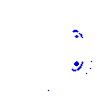
Particle: electron